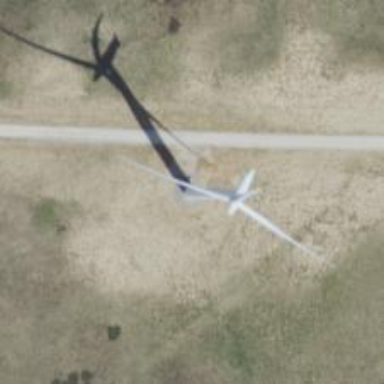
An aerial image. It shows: Wind generator with horizontal axis. The generator is wind turbine.